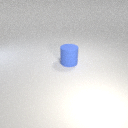
large blue rubber cylinder